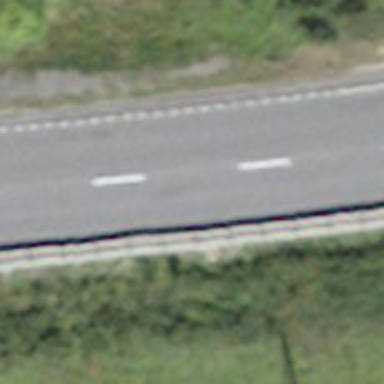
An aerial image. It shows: Asphalt road classified as primary highway.